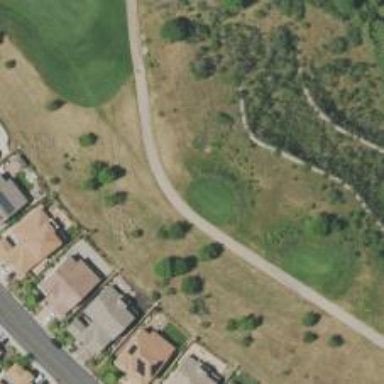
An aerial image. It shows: Golf tee.